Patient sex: F
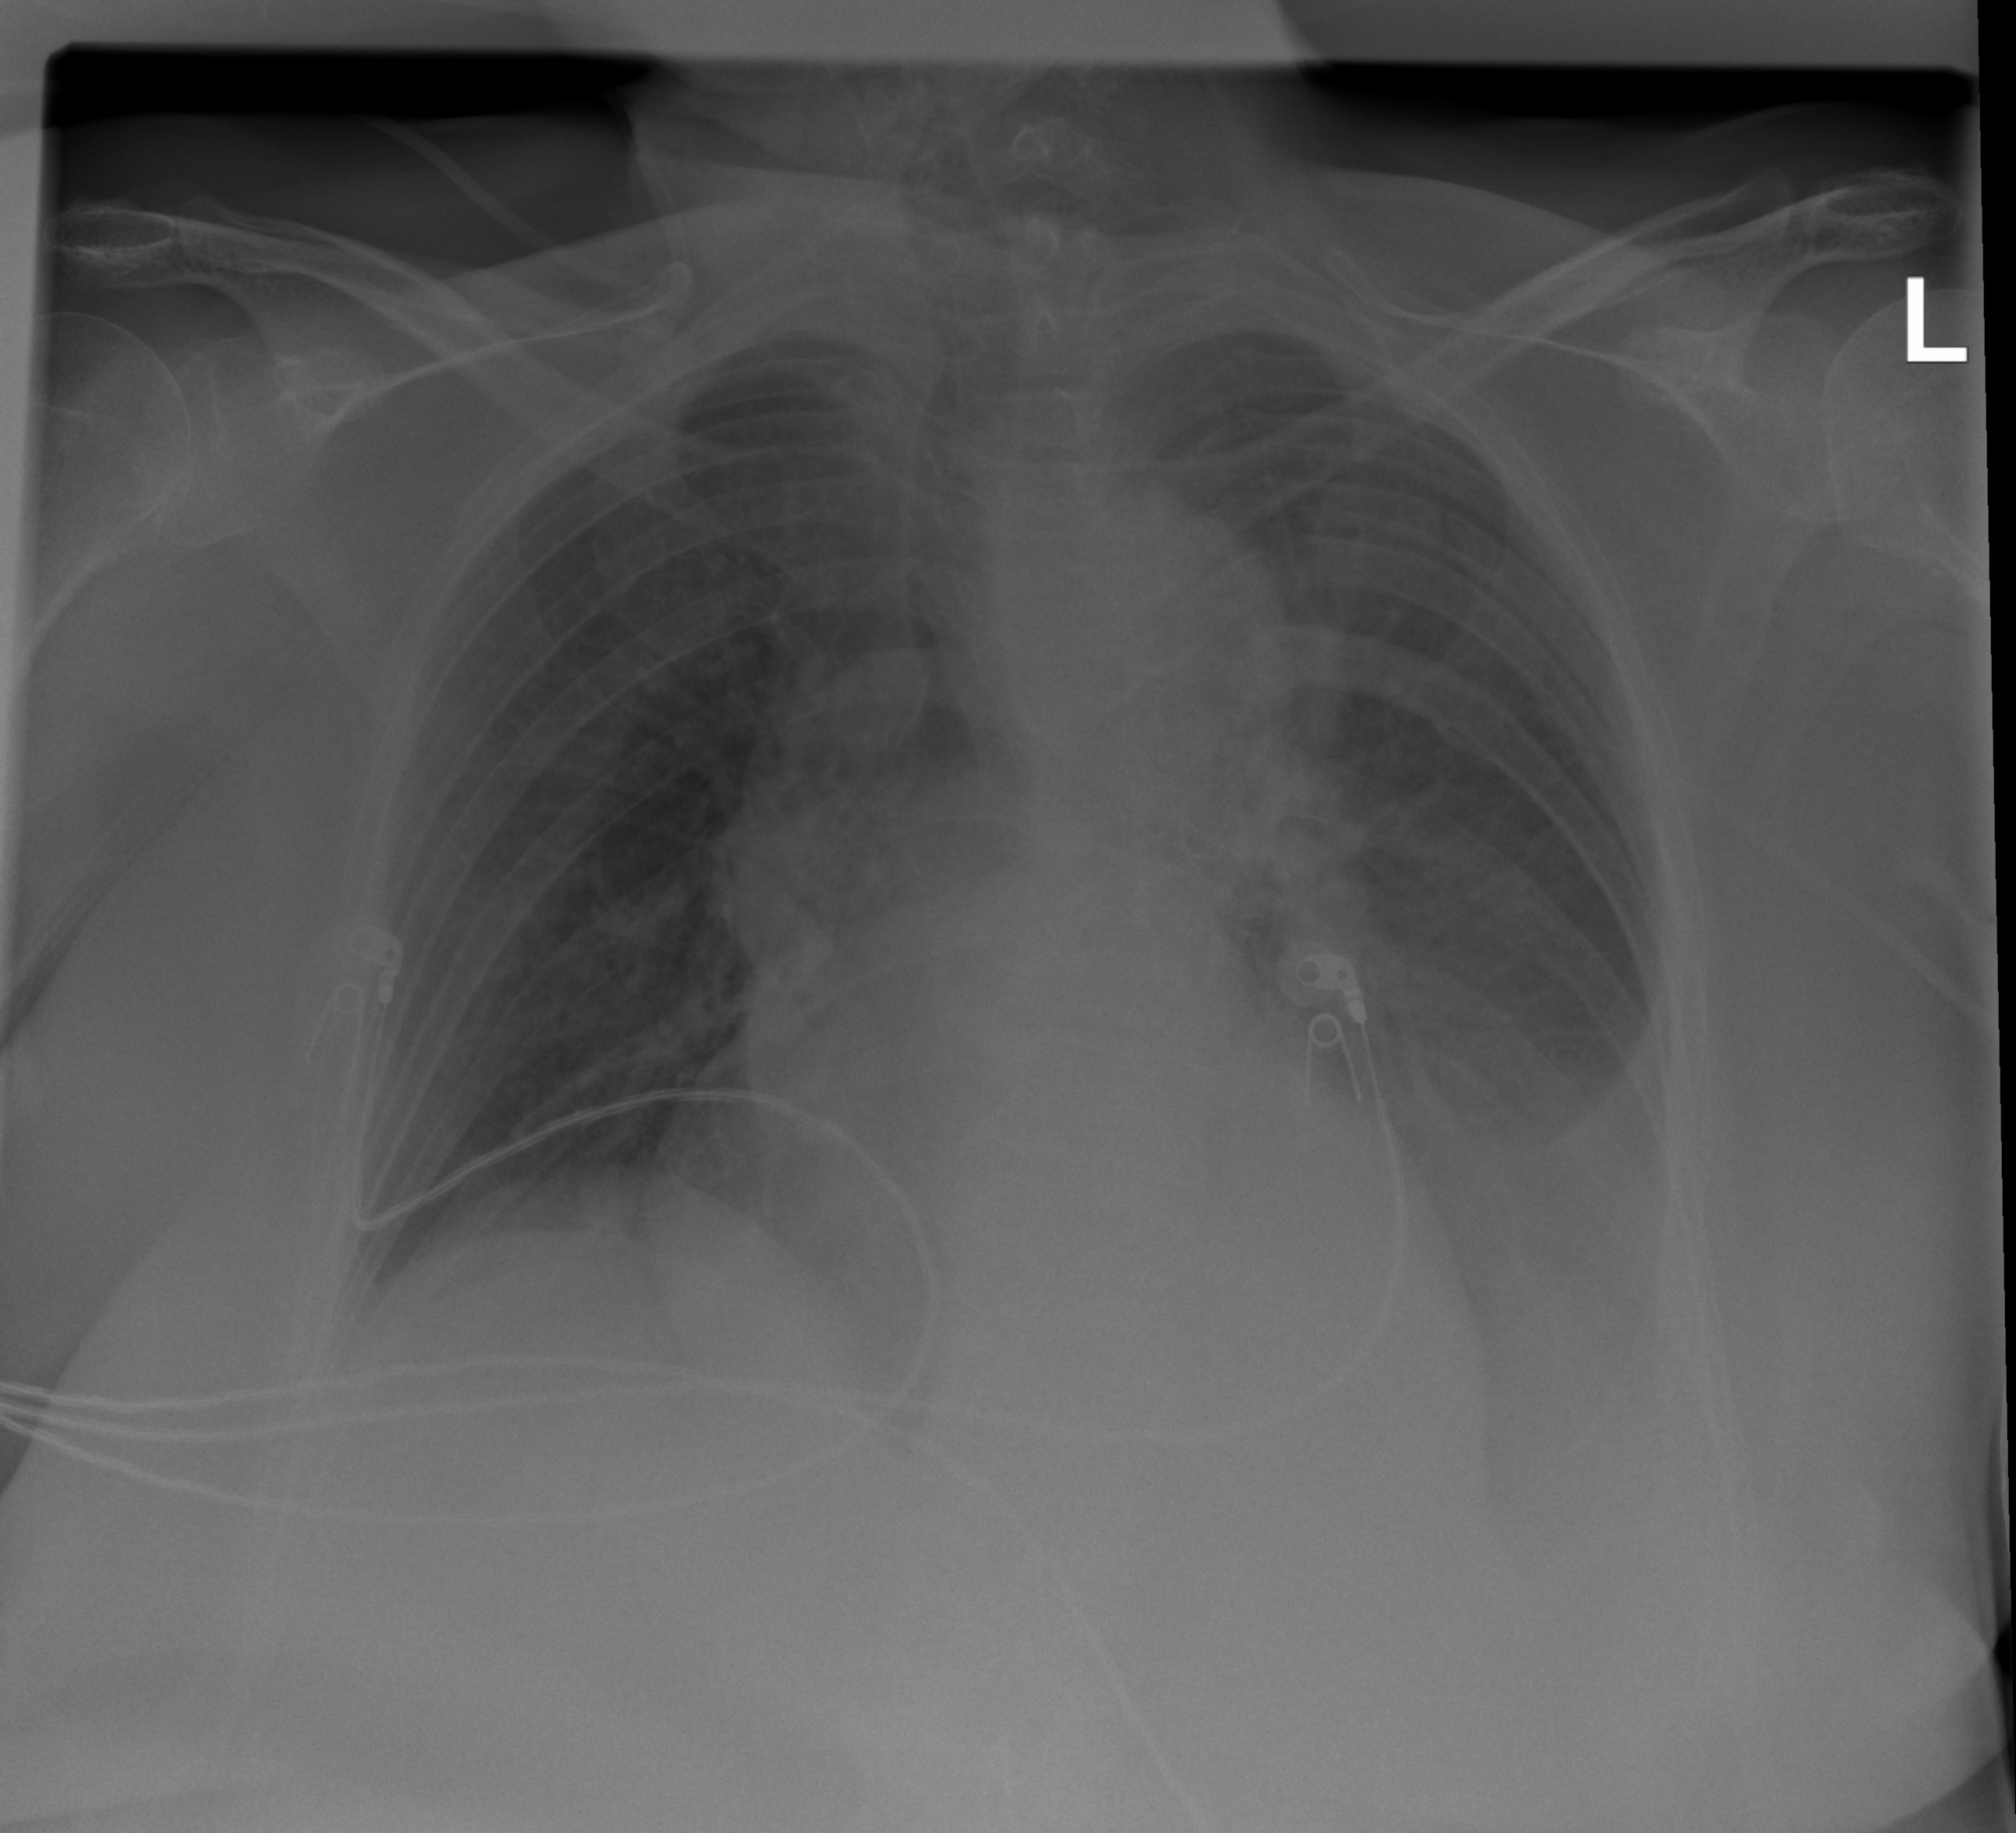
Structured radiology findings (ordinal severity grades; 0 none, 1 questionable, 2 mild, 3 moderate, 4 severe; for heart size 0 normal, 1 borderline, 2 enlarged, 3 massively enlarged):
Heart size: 2
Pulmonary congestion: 2
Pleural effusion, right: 1
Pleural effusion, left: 3
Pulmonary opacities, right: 1
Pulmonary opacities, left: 0
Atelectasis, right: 2
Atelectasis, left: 2